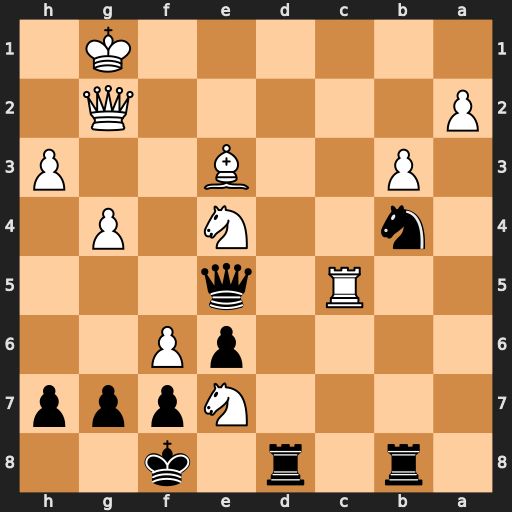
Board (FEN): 1r1r1k2/4Nppp/4pP2/2R1q3/1n2N1P1/1P2B2P/P5Q1/6K1
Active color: b
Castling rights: -
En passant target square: -
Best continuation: Rd1+ Kf2 Nd3+ Ke2 Qb2+ Kxd1 Qxg2